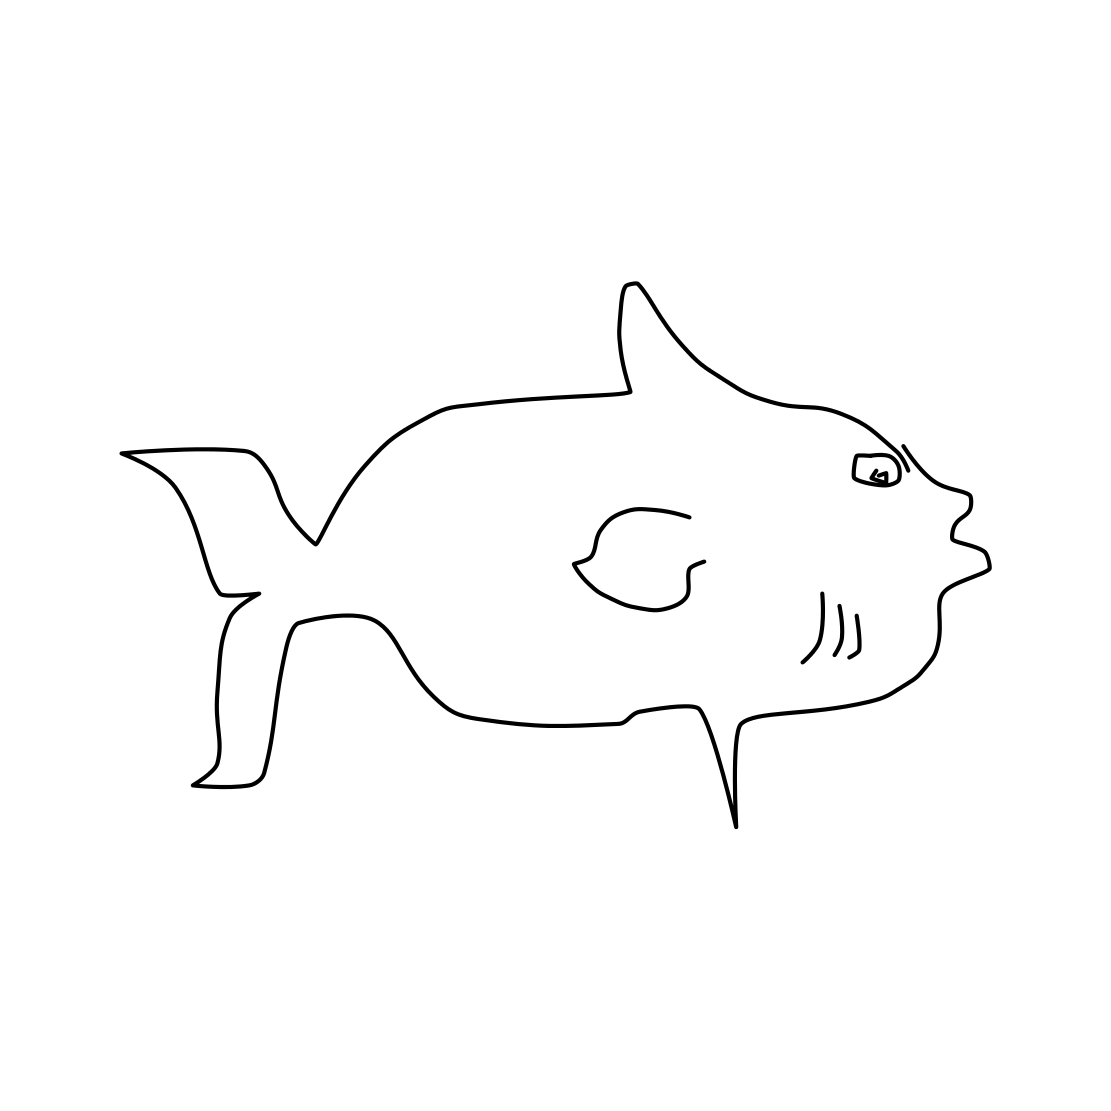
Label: fish